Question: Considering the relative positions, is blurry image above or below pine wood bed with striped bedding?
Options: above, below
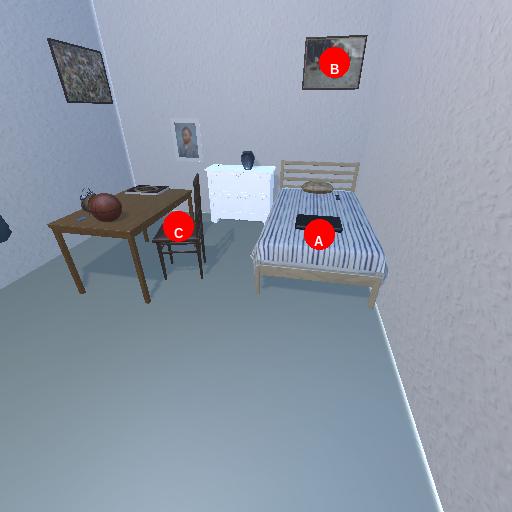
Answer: above